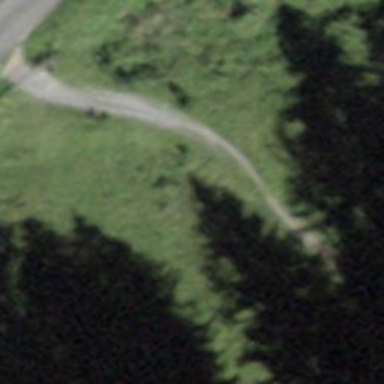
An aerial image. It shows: Path with fine gravel surface.